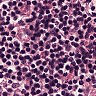
Metastatic tissue present: no